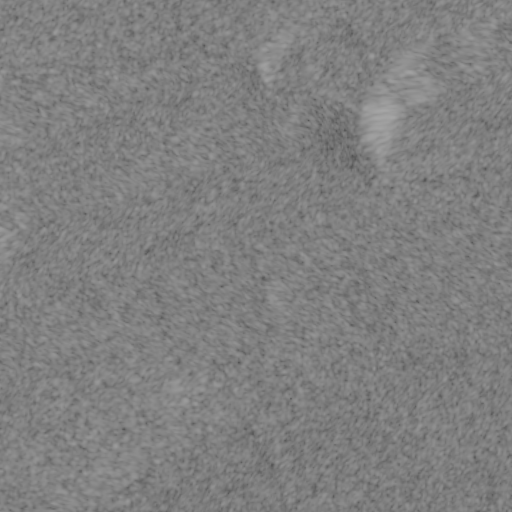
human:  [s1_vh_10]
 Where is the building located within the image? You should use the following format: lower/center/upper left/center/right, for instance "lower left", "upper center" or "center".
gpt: The building is located in the upper left of the image.
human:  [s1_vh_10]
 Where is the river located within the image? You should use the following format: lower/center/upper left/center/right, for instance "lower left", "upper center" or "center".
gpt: The river is located in the lower of the image.
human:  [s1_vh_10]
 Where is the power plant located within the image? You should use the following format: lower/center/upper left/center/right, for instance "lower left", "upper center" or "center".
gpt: There is no power plant in the image.

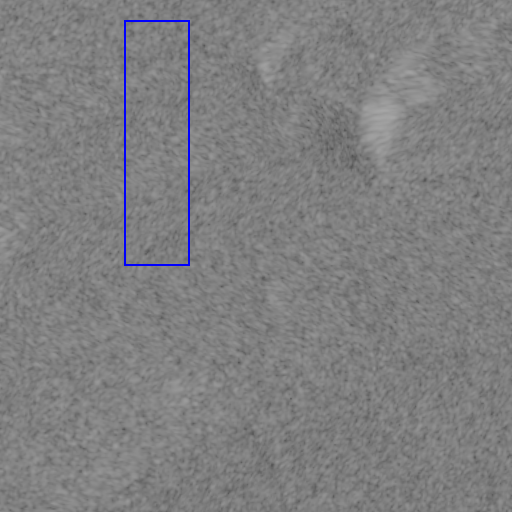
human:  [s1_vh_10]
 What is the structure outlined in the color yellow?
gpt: There is no yellow outline.
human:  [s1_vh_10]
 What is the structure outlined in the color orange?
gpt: There is no structure outlined in orange.